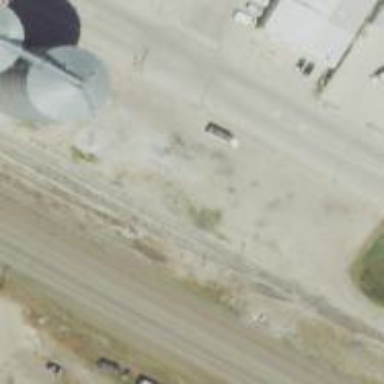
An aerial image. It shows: Railway siding with rails.